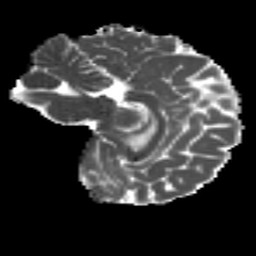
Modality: MD
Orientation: sagittal
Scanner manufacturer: siemens
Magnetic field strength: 3 T
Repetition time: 4.16 s
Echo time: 0.0806 s